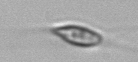
Label: Chrysochromulina